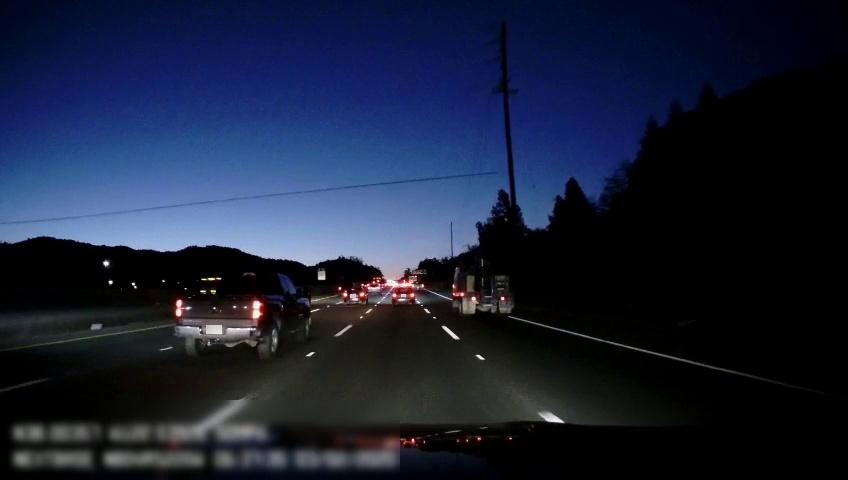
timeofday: Night
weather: Other
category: Drivable Space
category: Vehicles | Other LV
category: Vehicles | Truck
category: Vehicles | Car
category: Vehicles | Car
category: Vehicles | Car
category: Vehicles | Car
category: Lanes | Alternate Lane
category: Lanes | Current Lane
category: Lanes | Current Lane
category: Lanes | Alternate Lane
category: Lanes | Alternate Lane
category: Traffic | Signs